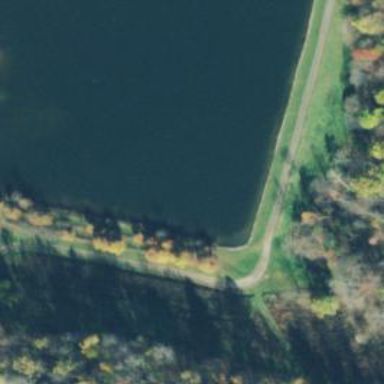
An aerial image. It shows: Reservoir.